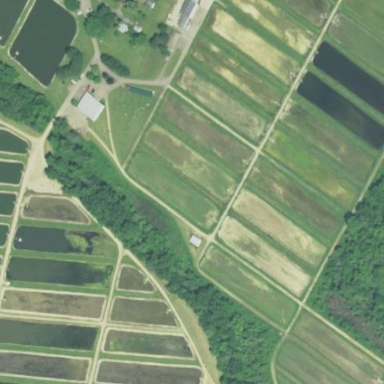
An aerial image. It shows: Area dedicated to aquaculture.